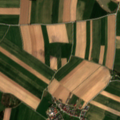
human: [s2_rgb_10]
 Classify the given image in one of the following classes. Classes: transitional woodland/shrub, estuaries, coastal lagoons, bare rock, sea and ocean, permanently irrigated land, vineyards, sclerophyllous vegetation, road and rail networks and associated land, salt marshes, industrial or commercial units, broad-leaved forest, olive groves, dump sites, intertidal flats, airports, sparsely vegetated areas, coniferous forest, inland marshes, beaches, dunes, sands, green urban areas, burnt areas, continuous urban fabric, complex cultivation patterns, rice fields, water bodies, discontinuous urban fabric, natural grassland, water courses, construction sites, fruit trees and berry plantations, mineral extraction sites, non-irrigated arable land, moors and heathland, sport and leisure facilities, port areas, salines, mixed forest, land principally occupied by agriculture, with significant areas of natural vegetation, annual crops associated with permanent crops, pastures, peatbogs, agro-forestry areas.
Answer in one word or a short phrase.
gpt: discontinuous urban fabric, non-irrigated arable land, land principally occupied by agriculture, with significant areas of natural vegetation